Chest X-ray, PA view. Patient: 58 years old, sex M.
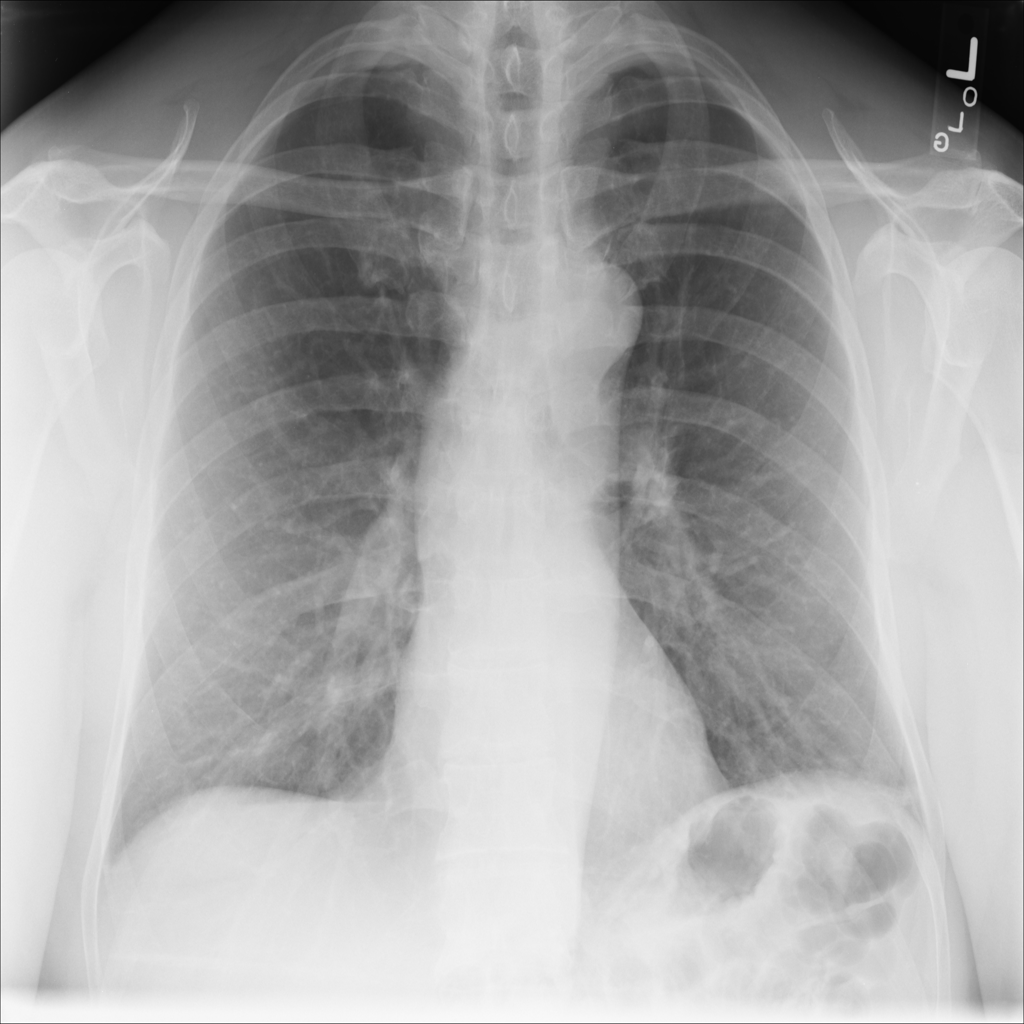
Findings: Atelectasis